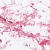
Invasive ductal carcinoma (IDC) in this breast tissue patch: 0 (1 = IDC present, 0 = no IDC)